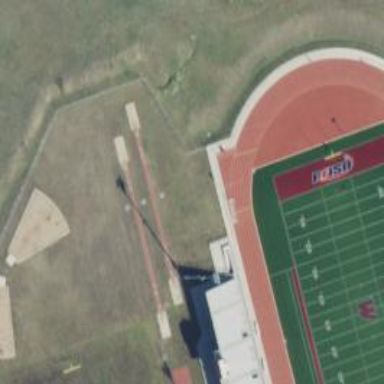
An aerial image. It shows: Athletic track located in leisure land area.